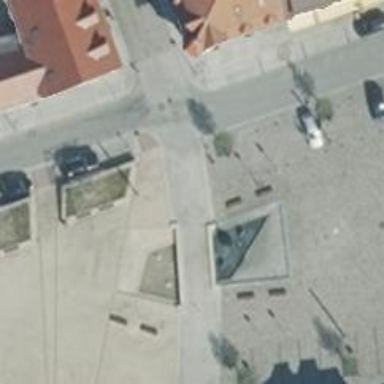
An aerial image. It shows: Fountain.